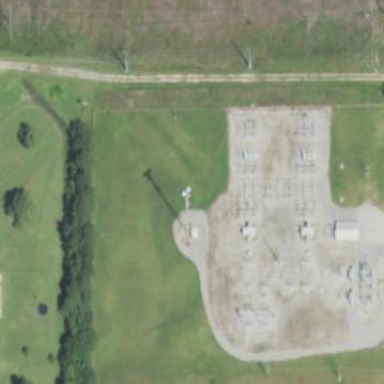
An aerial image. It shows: Outdoor transmission substation.